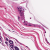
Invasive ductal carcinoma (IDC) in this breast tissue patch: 0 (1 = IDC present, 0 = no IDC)